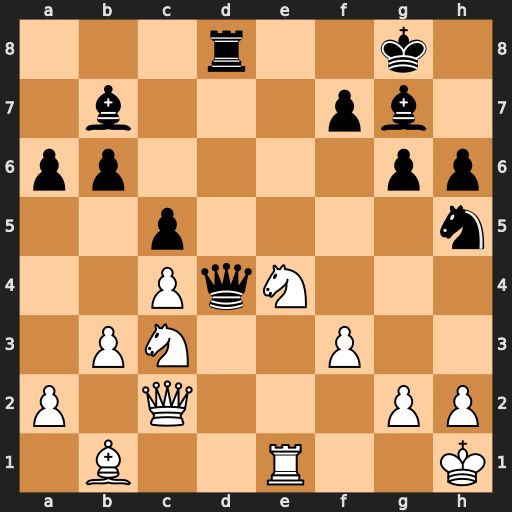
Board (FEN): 3r2k1/1b3pb1/pp4pp/2p4n/2PqN3/1PN2P2/P1Q3PP/1B2R2K
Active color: w
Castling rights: -
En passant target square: -
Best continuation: Rd1 Qxd1+ Nxd1 Bxe4 fxe4